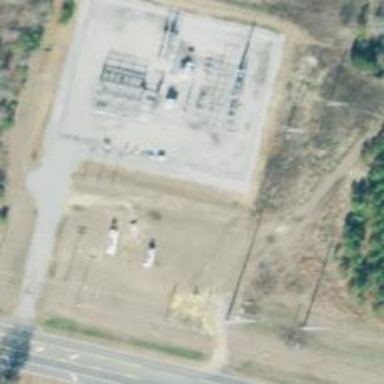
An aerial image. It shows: Distribution level power substation surrounded by fence.